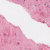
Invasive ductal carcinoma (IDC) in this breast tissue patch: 0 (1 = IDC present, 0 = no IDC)